Question: what would be the easiest way to programmatically get the rectangles around the objects in the image? looking for a solution in c#

i'm not entirely sure how to approach the search for this. any hints are highly welcome.
*edit:
As Bobby guessed correctly, I'm trying to find the surrounding rectangles around the blobs. The spots vary in size and shape and position. They could be star shaped and round for instance. As TaW stated I would need to figure out what pixels are connected to each other. How would you deal with holes?
best wishes
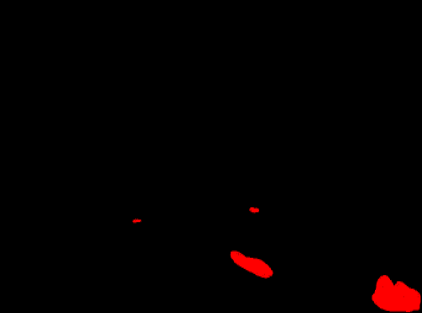
Answer: A simple approach could be
1. scan the image for a red pixel
2. perform a FloodFill keeping track of the min/max x and y for successful colour replacements ... when the fill finishes you have one bounding box. Plus you have eliminated all red pixels for that blob
3. goto 1 and resume scanning